Question: I changed the cursor Icon whenever a certain toggle button is clicked. But the loaded image contains an extra pixel in it at the bottom corner! It's annoying, like there's constant dirt on the screen. I created the cursor icon using junior icon editor. When I open the picture using windows photo viewer or photoshop, the pixel doesn't manifest itself. It only shows when I use it in the application.
The application is a Java application, and this is how I set the cursor.
'''
Image img = getResourceMap().getImageIcon( iconFilename ).getImage();
Cursor newCursor = Toolkit.getDefaultToolkit().createCustomCursor( img,
new Point( 5, 5 ), "cursor" );
'''
Does anyone know what could be the possible reasons for this extra shaded pixel? It occurs right below the east-facing arrow, about 2 milimeters below it.

You can see the effect running this code. The image appears as expected in a label, but as a pointer there is a darkened pixel on the lower left.
'''
import java.awt.*;
import java.awt.image.BufferedImage;
import javax.swing.*;
import javax.swing.border.EmptyBorder;
import javax.imageio.ImageIO;
import java.net.URL;
class ShowImage {
public static void main(String[] args) throws Exception {
URL url = new URL("http://i.stack.imgur.com/kP1jv.png");
final BufferedImage img = ImageIO.read(url);
System.out.println(
"Image is: " + img.getWidth() + "x" + img.getHeight());
SwingUtilities.invokeLater( new Runnable() {
public void run() {
JLabel l = new JLabel(new ImageIcon(img));
l.setBorder(new EmptyBorder(5,5,5,5));
l.setOpaque(true);
l.setBackground(Color.GREEN.darker());
Cursor newCursor = Toolkit.getDefaultToolkit().
createCustomCursor( img,new Point( 5, 5 ), "c" );
l.setCursor(newCursor);
JOptionPane.showMessageDialog(null, l);
}
});
}
}
'''
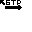
Answer: At first i thought that we were specifying a bigger image than the system cursor size could handle but than i realized that if we remove the last column(!!) of pixels it worked fine!!
I don't know how to explain this!
'''
BufferedImage originalImg = ImageIO.read(new File("kP1jv.png"));
System.out.println("originalImage is: " + originalImg.getWidth() + "x"
+ originalImg.getHeight());
Dimension d = Toolkit.getDefaultToolkit().getBestCursorSize(
originalImg.getWidth(), originalImg.getHeight());
final BufferedImage img = originalImg.getSubimage(0, 0, d.width/*-1*/, d.height-1);
'''